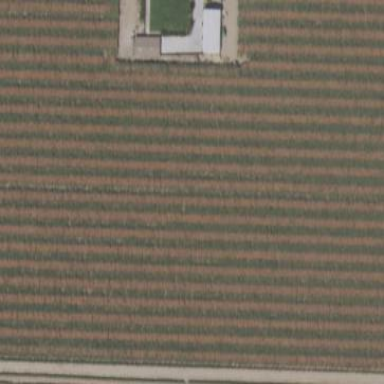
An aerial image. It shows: Beautiful vineyard in the countryside.